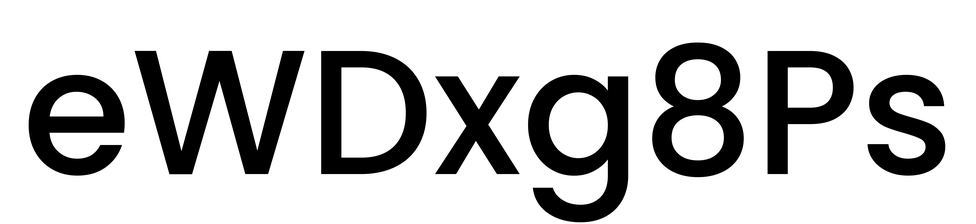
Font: Poppins-Medium